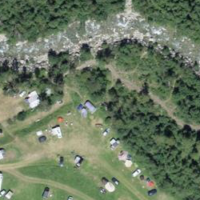
EUNIS habitat code: 24
Species observed at this site:
Myathropa florea
Chiasmia clathrata
Brenthis ino
Laserpitium latifolium
Berberis vulgaris
Petasites albus
Vanessa atalanta
Polygonia c-album
Hyles gallii
Corvus corax
Colias croceus
Erebia alberganus
Lasiommata maera
Aporia crataegi
Melitaea diamina
Chamaenerion fleischeri
Carduus personata
Melanargia galathea
Lysandra bellargus